Current action and preconditions to check: trajectory_clear

Your task: For each precondition in the list above, predict whether it will hold at this action.

Consider the current scene as observed from the mobile robot's camera, and analyze the predicted future states of all dynamic agents (e.g., people, animals, vehicles, or any moving entities) within the NEXT SECOND.

IMPORTANT: Only answer "very likely" if you are absolutely certain—based on strong, clear evidence—that a dynamic agent will violate the precondition in the predicted future state. Do NOT answer "very likely" for unlikely, ambiguous, or low-probability risks.

Ask yourself for each precondition: Is there a high probability, with clear and convincing evidence, that the predicted future states of any dynamic agent will interfere with the predicted future state of the currently executing action within the NEXT SECOND, causing that precondition to fail?

Assess the risk level based on these predictions. Use "likely" or "very likely" if motions create a clear risk of interference.

Use "neutral" or "improbable" if agents are nearby but their predicted paths are clearly diverging or non-conflicting.

Failure Risk Categories: "very improbable", "improbable", "neutral", "likely", "very likely"

Answer Format: Output ONLY the probability_of_failure value from these categories: "very improbable", "improbable", "neutral", "likely", "very likely"

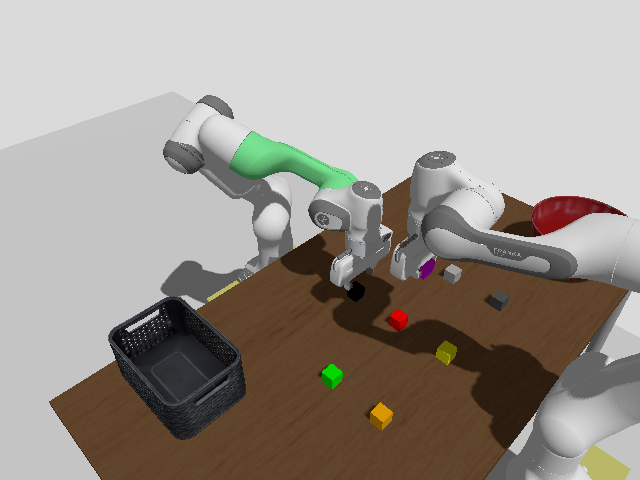

Answer: very improbable